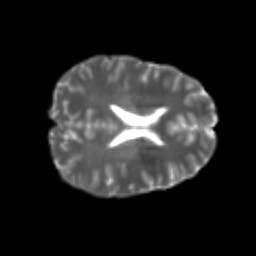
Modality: T2w
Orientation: axial
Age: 22
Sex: female
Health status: healthy
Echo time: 0.074 s